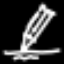
Label: pencil